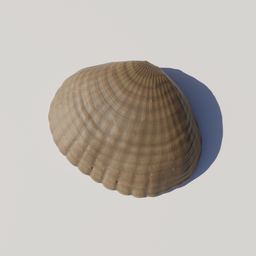
Label: animals